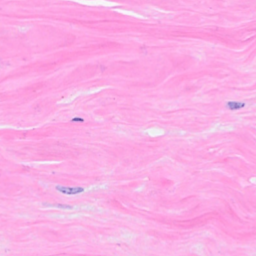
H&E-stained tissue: Breast